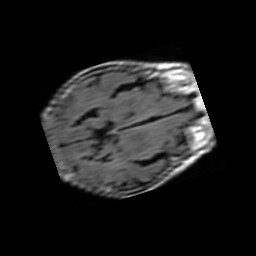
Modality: FLAIR
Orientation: axial
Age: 83
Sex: female
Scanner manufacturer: philips
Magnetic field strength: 1.5 T
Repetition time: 6 s
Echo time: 0.12 s